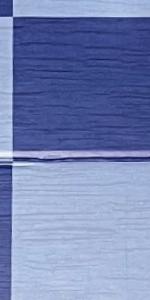
Label: Empty